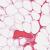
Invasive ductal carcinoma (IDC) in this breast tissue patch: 0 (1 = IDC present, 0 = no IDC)